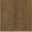
Piece: xx